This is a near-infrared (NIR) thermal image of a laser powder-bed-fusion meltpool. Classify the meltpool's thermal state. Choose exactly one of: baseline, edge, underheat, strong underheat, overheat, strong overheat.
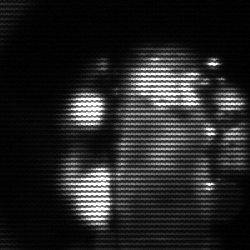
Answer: strong underheat